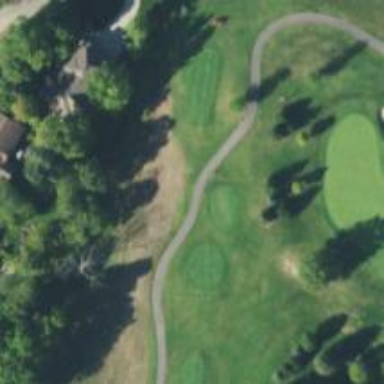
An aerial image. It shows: Path designated for golf carts.